Question: I have a WebSphere 6.1 server with 3 EARs that I've recently imported and migrated in ME2015. Whenever I start my server, I'm given the following error.

(Error message that is repeated is: 'com.ibm.websphere.management.cmdframework.CommandMgr.getCommandMgr(Lcom/ibm/websphere/management/AdminClient;)Lcom/ibm/websphere/management/cmdframework/CommandMgr;')
The error seems to be of no consequence, because my server and apps start up and work fine. I would still like to see what the problem is. Google hasn't really yielded any results for me.
Contents of the .log file, same for each occurrence of this error:
'''
!ENTRY com.genuitec.eclipse.blue.websphere.core 4 0 2015-06-08 09:20:41.131
!MESSAGE com.ibm.websphere.management.cmdframework.CommandMgr.getCommandMgr(Lcom/ibm/websphere/management/AdminClient;)Lcom/ibm/websphere/management/cmdframework/CommandMgr;
!STACK 0
java.lang.NoSuchMethodError: com.ibm.websphere.management.cmdframework.CommandMgr.getCommandMgr(Lcom/ibm/websphere/management/AdminClient;)Lcom/ibm/websphere/management/cmdframework/CommandMgr;
at com.genuitec.eclipse.blue.websphere.admin.proxy.WebSphereAdminClientProxy.getApplicationState(WebSphereAdminClientProxy.java:407)
at sun.reflect.NativeMethodAccessorImpl.invoke0(Native Method)
at sun.reflect.NativeMethodAccessorImpl.invoke(NativeMethodAccessorImpl.java:57)
at sun.reflect.DelegatingMethodAccessorImpl.invoke(DelegatingMethodAccessorImpl.java:43)
at java.lang.reflect.Method.invoke(Method.java:606)
at com.genuitec.eclipse.blue.websphere.admin.WebsphereAdminFactory$PassThroughProxyHandler.invoke(WebsphereAdminFactory.java:161)
at com.genuitec.eclipse.blue.websphere.admin.WebsphereAdminFactory$PassThroughProxyHandler$1.run(WebsphereAdminFactory.java:127)
at com.genuitec.eclipse.blue.websphere.admin.internal.WebSphereAdminThread.run(WebSphereAdminThread.java:55)
'''
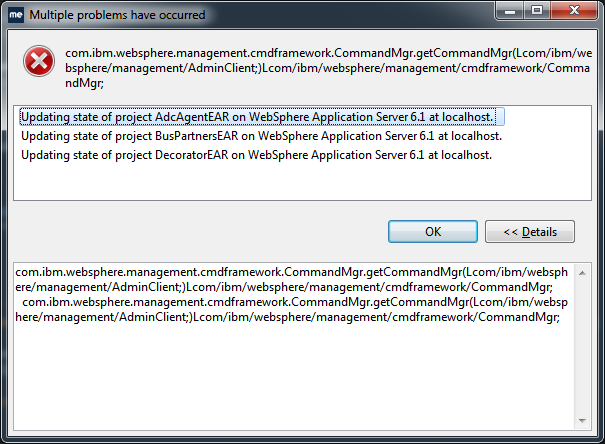
Answer: From your information, this is a bug in the MyEclipse code. I'll raise that. Sorry about the error message but it doesn't affect your code in any way. MyEclipse is just trying to check the start/stop state of the modules that are deployed. Looks like the method signatures changed in later releases of WebSphere.
If you're on the CI stream, that will be the quickest way of getting a fix, though I can't say exactly when that will be.